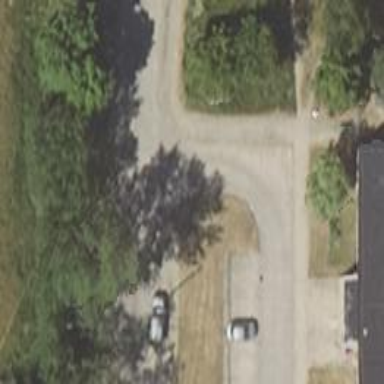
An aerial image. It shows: Residential road paved with concrete.